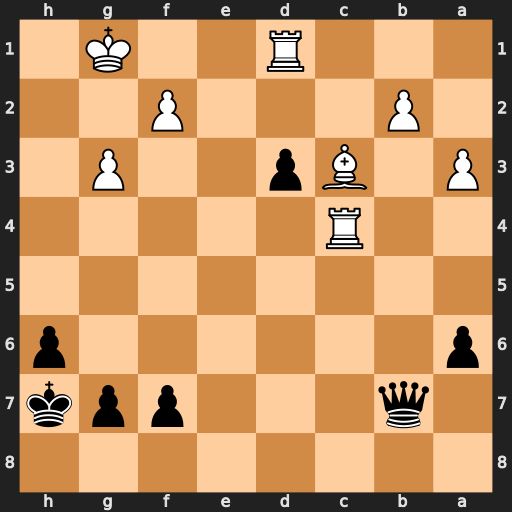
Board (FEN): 8/1q3ppk/p6p/8/2R5/P1Bp2P1/1P3P2/3R2K1
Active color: b
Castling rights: -
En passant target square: -
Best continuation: Qb3 Rxd3 Qxc4